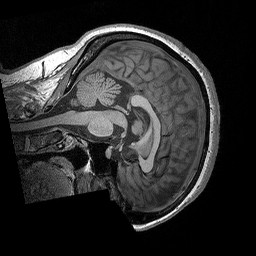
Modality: T1w
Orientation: sagittal
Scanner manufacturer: siemens
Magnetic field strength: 3 T
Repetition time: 2.3 s
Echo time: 0.00298 s